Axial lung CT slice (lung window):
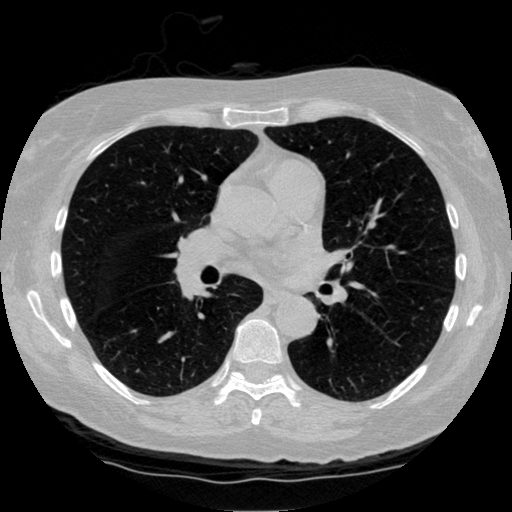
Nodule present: no